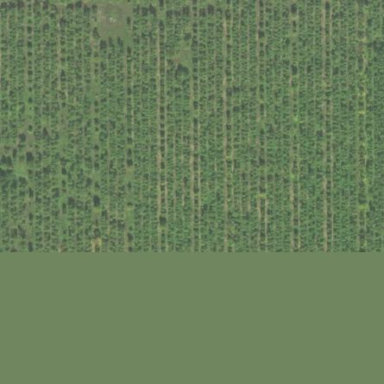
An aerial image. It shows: Forest area dominated by needle-leaved trees.